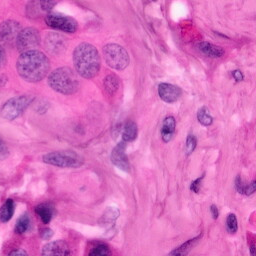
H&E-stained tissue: Pancreatic